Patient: sex M, age 69
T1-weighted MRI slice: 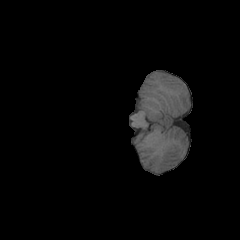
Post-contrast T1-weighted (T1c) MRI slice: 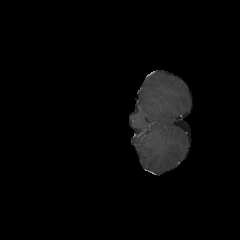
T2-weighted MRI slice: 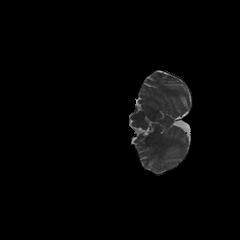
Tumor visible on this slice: no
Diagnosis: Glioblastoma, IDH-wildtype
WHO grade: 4